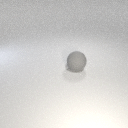
large gray rubber sphere